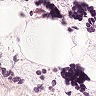
Metastatic tissue present: no